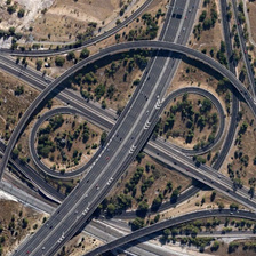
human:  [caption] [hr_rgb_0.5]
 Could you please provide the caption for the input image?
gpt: Many trees can be seen through the viaduct.

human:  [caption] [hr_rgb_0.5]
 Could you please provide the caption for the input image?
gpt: Many rare green trees surround the viaduct.

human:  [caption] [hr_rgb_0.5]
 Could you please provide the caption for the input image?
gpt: Many sparse green trees surround the viaduct.

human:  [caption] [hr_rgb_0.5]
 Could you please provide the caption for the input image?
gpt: You can see many trees through the viaduct.

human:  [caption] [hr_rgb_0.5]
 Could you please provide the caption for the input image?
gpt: Many sparse green trees surround a viaduct.